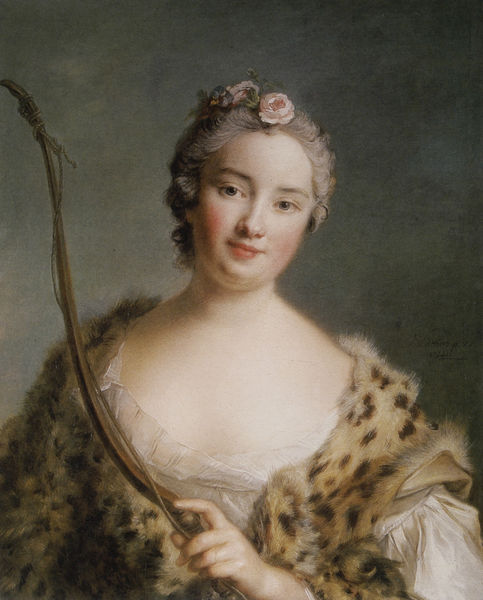
Titel: Carlotta Frederika Sparre als Nymphe der Diana
Künstler: Jean-Marc Nattier
Standort: Dublin
Institution: National Gallery of Ireland
Schlagwörter: blau, dunkel, gemälde, hand, haut, himmel, nackt, schatten, umhang, weiß, gelb, grün, mädchen, ausschnitt, blume, blumen, braun, finger, frankreich, frau, frisur, grau, haar, hell, hintergrund, holz, kleid, licht, mund, nase, pastell, schwarz, stirn, blick, blüte, blüten, dame, rose, rosen, rot, schal, hemd, jung, arm, augen, barock, blass, bluse, falten, gesicht, haarschmuck, halten, inkarnat, pelz, sehen, spitze, ärmel, bildnis, hals, portrait, porträt, öl, auge, haare, halbfigur, mantel, schnur, augenbrauen, brustbild, dekollete, dekolletee, dekollte, dekoltee, en face, frontal, hübsch, kinn, lippen, locken, puder, renaissance, rokoko, rosa, rouge, schulter, schultern, seide, zart, fell, perücke, lächeln, wangen, bogen, romantik, brauen, faden, kordel, rüschen, stola, geneigt, seil, waffe, tupfen, nerz, allegorie, personifikation, göttin, rolle, flecken, geige, halbportrait, pelzmantel, doppelkinn, halbporträt, bleich, dekolltee, unschuldig, rosenkranz, getigert, pelt, pfeil, artemis, diana, jagdgöttin, jägerin, gewellt, nattier, hau, fahl, umahng, leopard, leopardenfell, sehne, gepudert, barrock, tieger, tigerfell, graue haare, rote wangen, panter, panther, gerötet, gebauscht, lieblich, liane, gepard, jaguar, rococo, leoparden, delolette, gepardenfell, holzbogen, panterfell, nlumen, wanfen, getgert